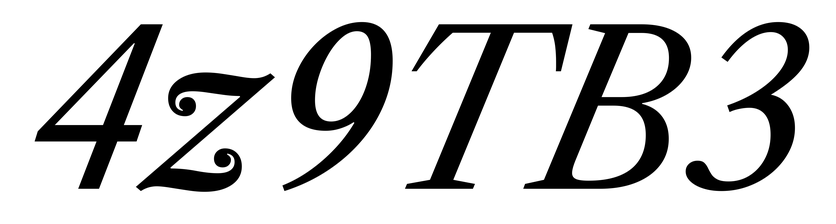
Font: LibreCaslonText-Italic_Italic